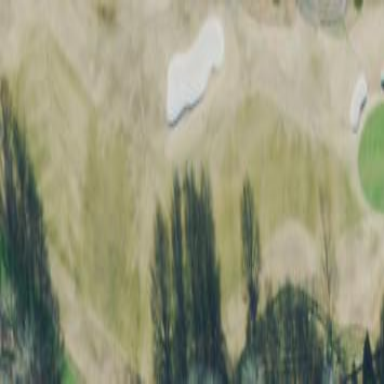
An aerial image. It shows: Grassy area designated as golf fairway.